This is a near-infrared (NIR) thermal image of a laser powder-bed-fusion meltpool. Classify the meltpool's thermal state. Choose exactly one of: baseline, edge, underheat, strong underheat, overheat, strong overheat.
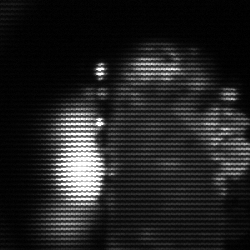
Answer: strong underheat